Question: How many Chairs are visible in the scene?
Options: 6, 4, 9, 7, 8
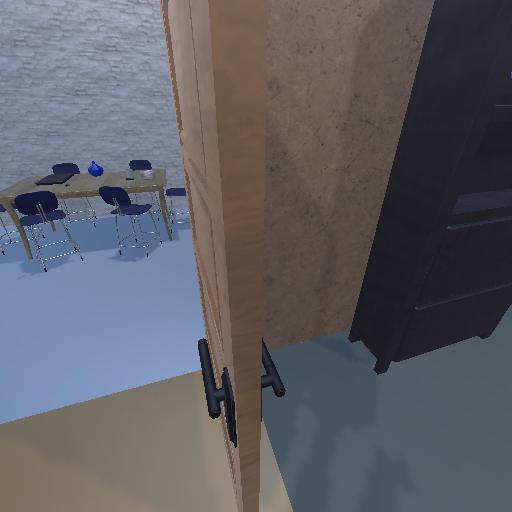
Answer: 6